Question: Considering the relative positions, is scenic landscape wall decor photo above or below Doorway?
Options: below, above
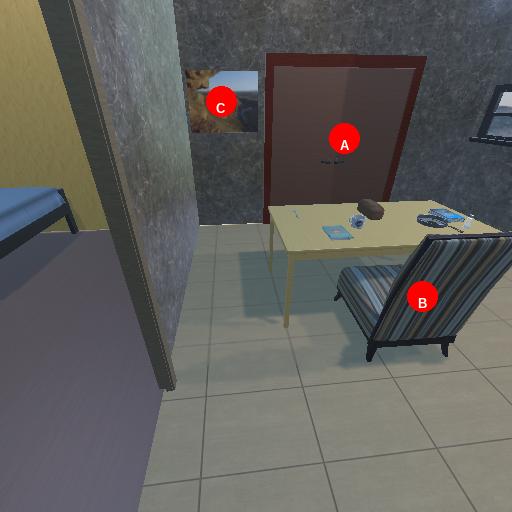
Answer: below